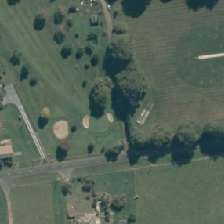
Land cover: urban_parkland